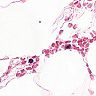
Metastatic tissue present: no